Field crop: tomato
Growth stage: 1
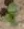
Species: solanum